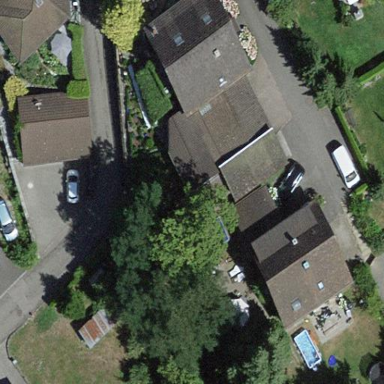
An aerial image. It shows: Garage.